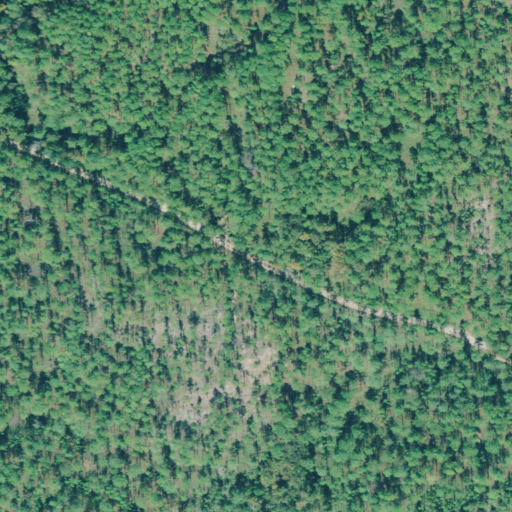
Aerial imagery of mountain in Georgia named Reeve Hill containing evergreen forest, mixed forest, and shrub